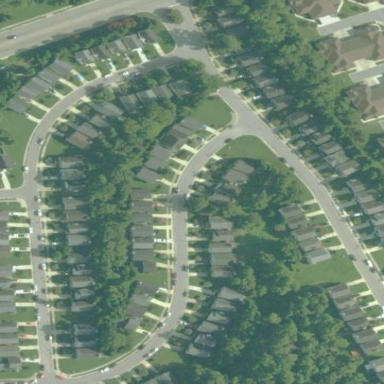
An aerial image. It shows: Residential area within neighborhood.